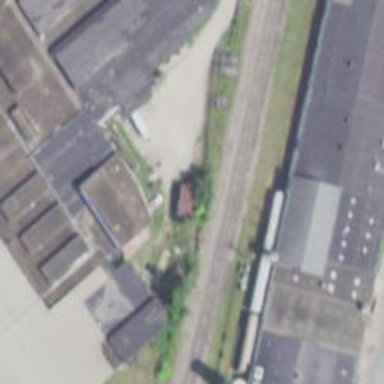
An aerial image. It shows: Railway siding for service.